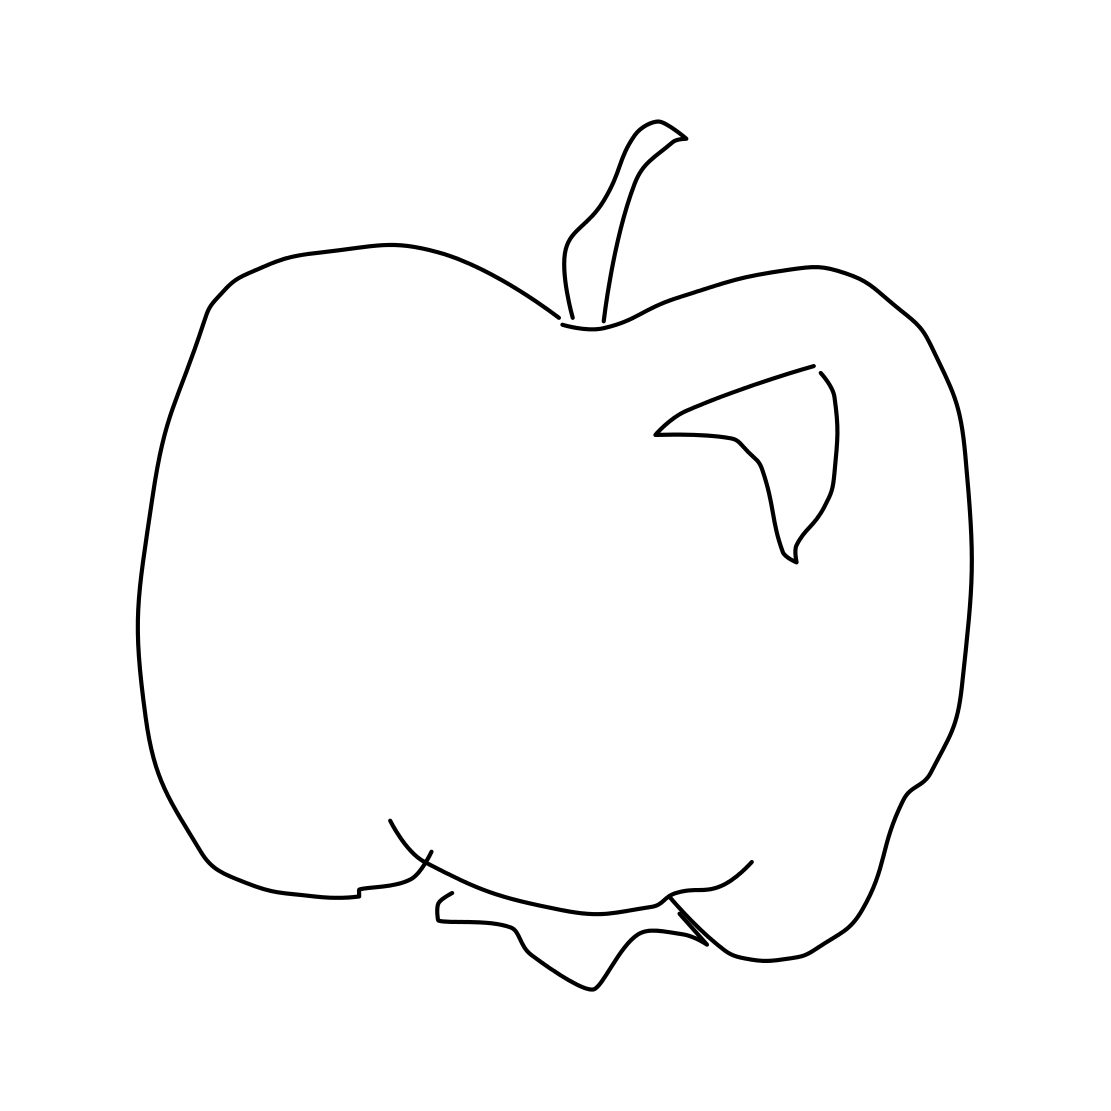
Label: apple